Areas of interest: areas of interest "Phoenix Mountains Park"
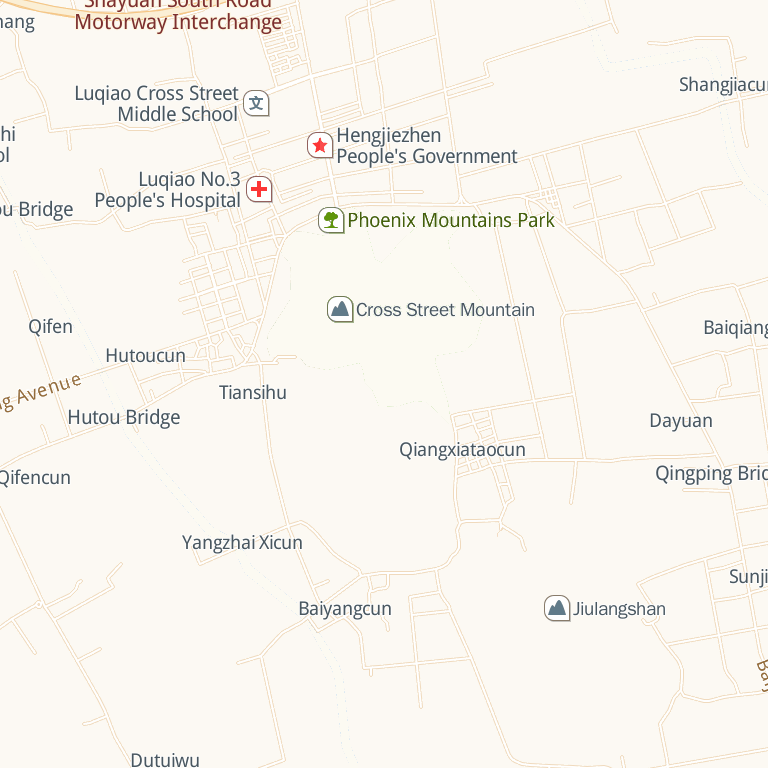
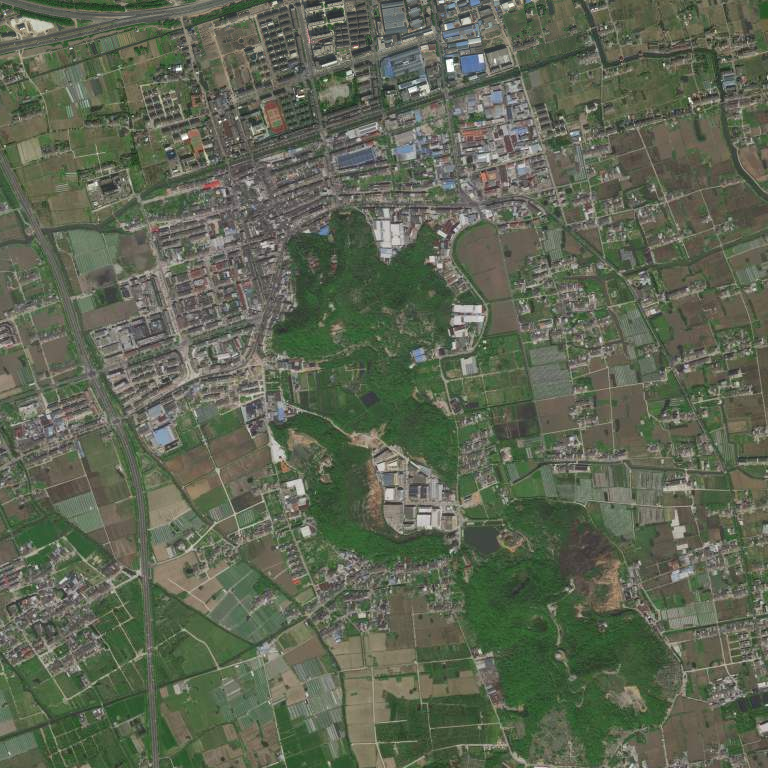